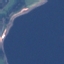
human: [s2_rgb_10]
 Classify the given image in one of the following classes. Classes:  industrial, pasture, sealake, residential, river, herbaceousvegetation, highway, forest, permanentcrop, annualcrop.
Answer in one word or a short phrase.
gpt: SeaLake